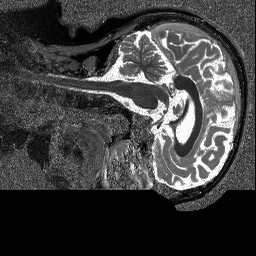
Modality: T1map
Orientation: sagittal
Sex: female